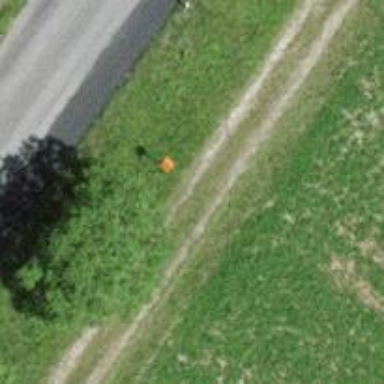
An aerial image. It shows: Pole supporting roof covering pipeline marker.